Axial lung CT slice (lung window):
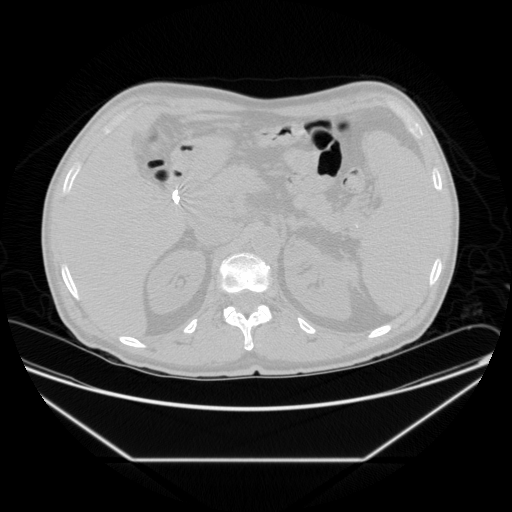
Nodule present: no